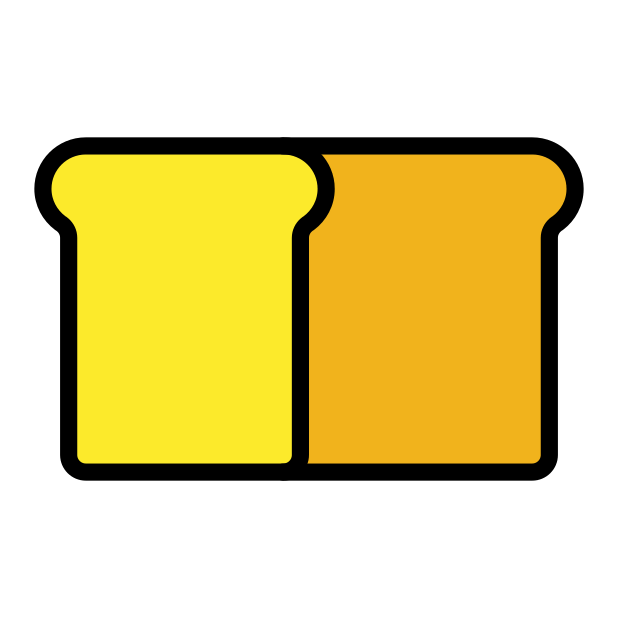
Emoji: 🍞
Name: bread
Unicode: 0x1f35e